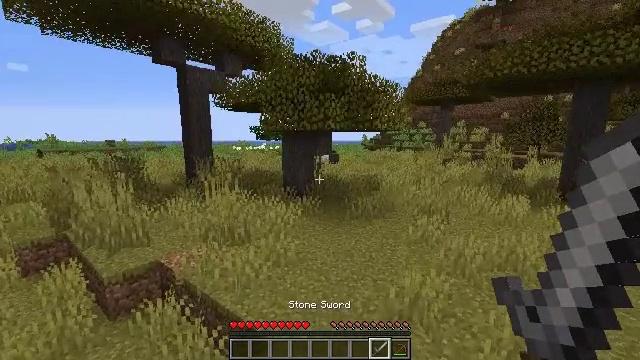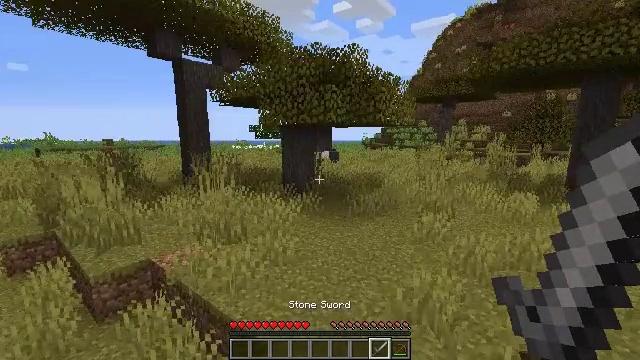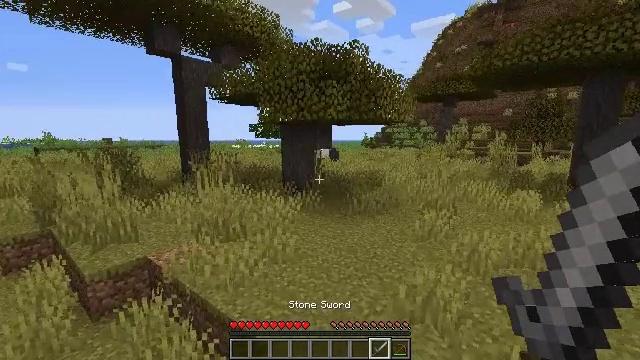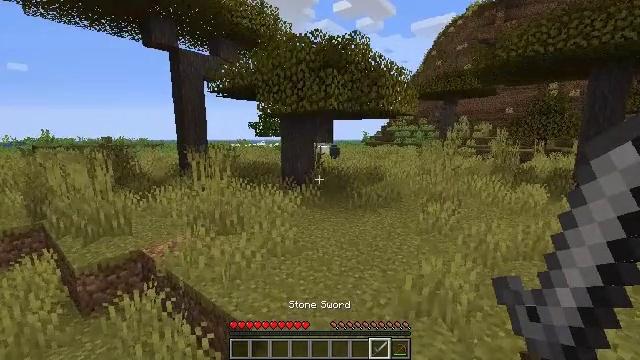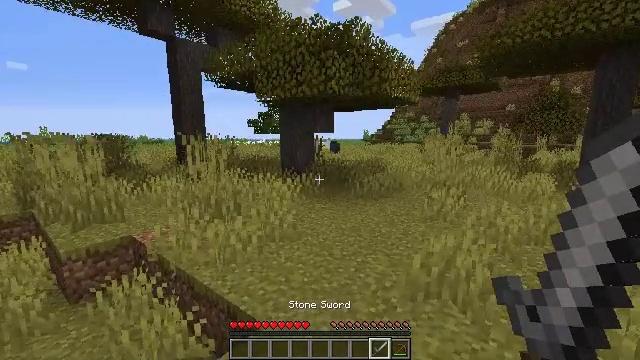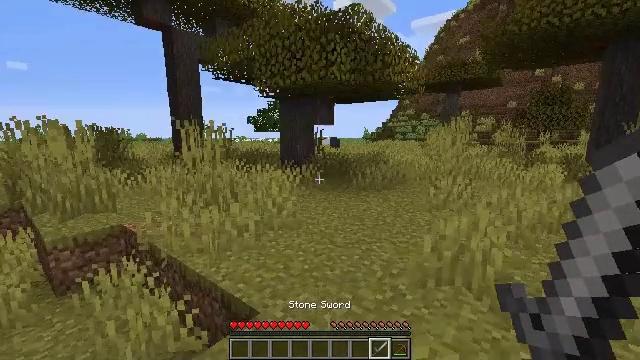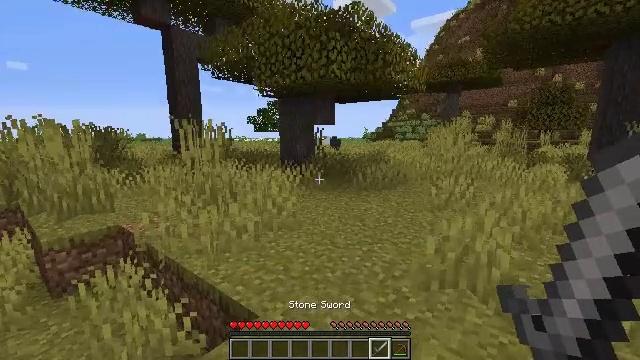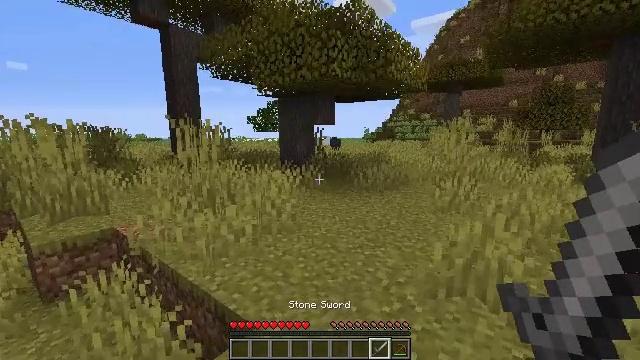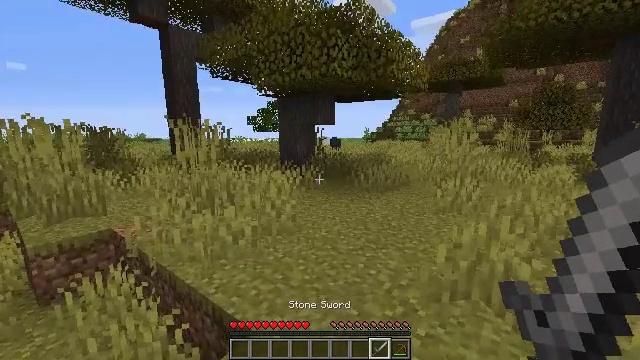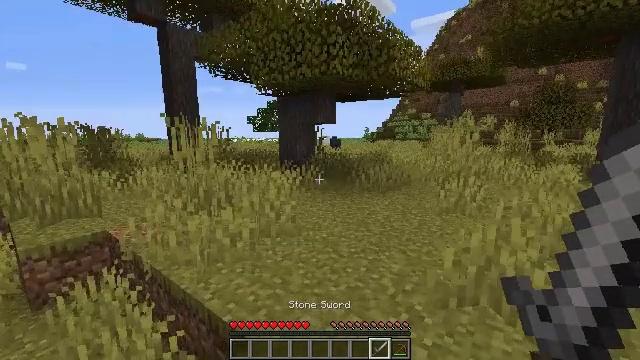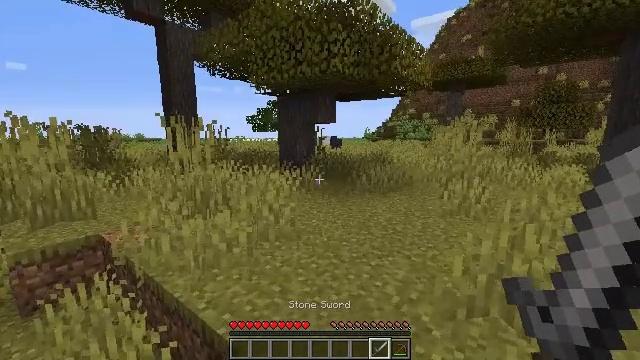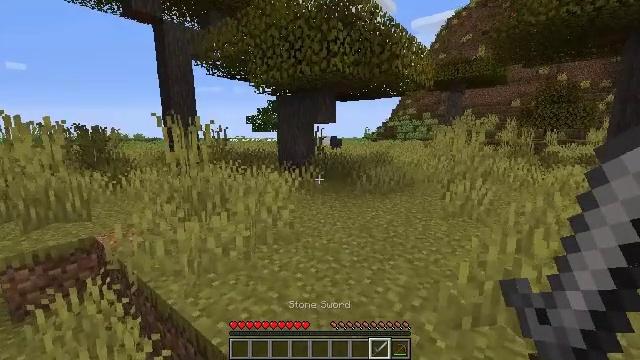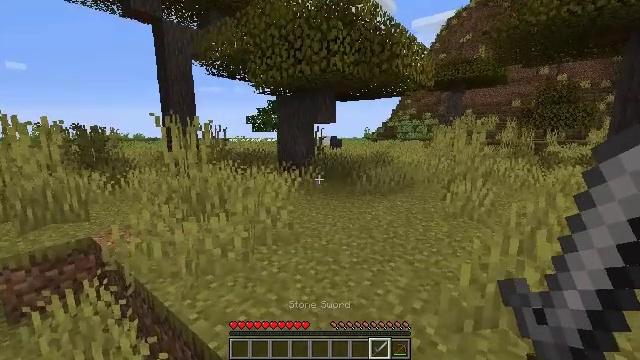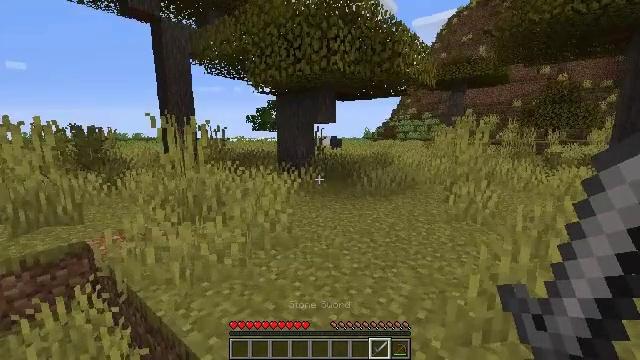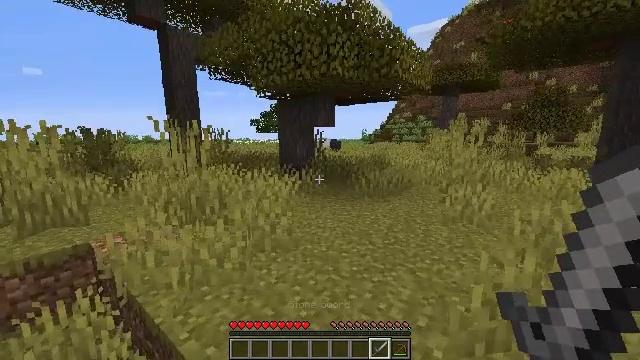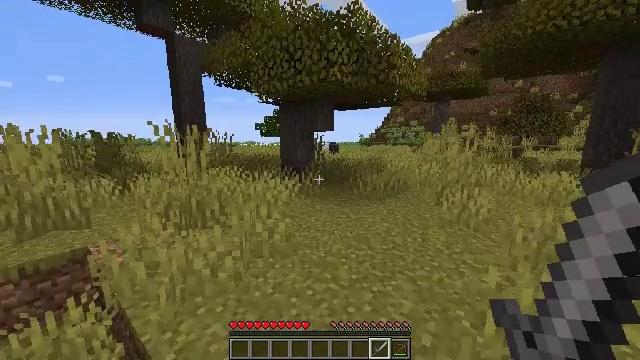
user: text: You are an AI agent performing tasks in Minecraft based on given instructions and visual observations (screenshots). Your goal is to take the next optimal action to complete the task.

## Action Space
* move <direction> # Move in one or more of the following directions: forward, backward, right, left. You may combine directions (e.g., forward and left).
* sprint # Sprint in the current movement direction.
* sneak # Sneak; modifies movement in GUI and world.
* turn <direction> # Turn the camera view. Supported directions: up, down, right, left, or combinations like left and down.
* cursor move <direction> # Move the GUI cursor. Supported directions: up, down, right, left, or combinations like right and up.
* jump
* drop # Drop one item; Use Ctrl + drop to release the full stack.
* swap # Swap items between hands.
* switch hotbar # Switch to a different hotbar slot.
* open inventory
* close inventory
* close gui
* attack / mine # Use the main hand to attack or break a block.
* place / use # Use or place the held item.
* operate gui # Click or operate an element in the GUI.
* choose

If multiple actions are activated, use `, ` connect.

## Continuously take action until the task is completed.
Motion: motion action
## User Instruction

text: Gather grass by holding the left mouse button.
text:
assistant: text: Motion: move forward
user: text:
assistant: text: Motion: move forward
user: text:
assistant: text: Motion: no_op
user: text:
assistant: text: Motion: no_op
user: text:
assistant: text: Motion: no_op
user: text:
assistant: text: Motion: no_op
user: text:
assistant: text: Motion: no_op
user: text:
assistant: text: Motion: move forward
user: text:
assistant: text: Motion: move forward
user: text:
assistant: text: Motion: no_op
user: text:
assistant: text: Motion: no_op
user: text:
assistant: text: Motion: no_op
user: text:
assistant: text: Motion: move forward
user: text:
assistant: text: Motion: move forward
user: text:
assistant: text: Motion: move forward
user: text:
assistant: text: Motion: move forward
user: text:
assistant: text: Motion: move forward, turn left
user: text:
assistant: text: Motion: move forward, turn left
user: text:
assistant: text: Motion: move forward, turn left
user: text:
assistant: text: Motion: move forward, turn left
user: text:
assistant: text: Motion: move forward, turn left
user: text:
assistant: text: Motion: move forward, turn left
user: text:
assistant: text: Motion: move forward
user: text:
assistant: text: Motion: move forward
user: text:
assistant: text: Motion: move forward
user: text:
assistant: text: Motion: move forward, jump
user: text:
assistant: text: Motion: move forward, jump
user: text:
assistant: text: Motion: move forward, jump
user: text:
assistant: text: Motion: move forward, jump
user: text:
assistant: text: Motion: move forward, jump